Field crop: maize
Growth stage: 2
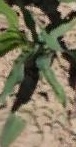
Species: maize